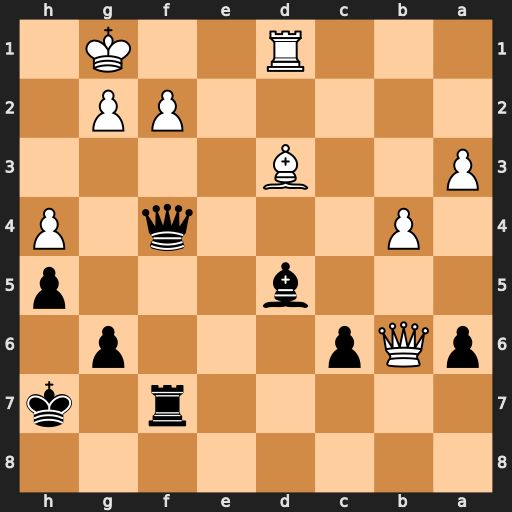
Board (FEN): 8/5r1k/pQp3p1/3b3p/1P3q1P/P2B4/5PP1/3R2K1
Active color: b
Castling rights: -
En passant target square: -
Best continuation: Bxg2 Qe3 Bf3 Be2 Qxe3 fxe3 Bxe2